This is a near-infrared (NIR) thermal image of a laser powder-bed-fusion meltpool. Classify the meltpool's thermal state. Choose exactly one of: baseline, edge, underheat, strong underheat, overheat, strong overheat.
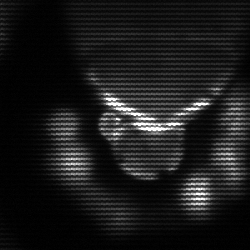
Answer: baseline